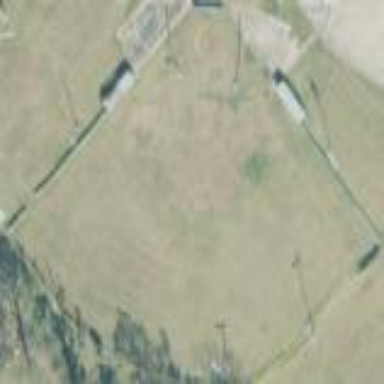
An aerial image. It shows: Baseball pitch for leisure and sports activities.